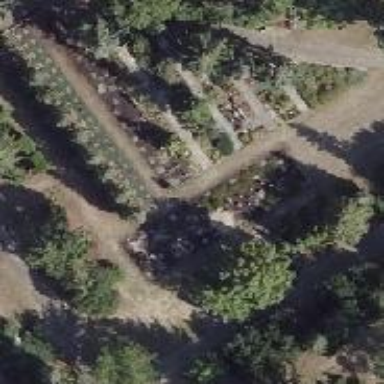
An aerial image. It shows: Memorial site with historic significance.